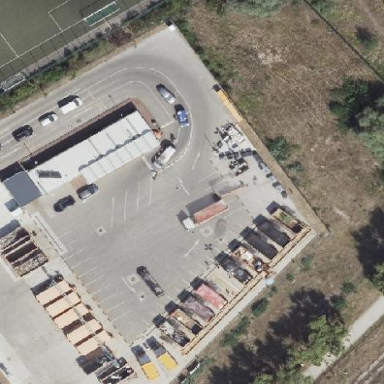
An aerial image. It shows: Commercial area enclosed by fence.